Aerial crown-view tile of a tropical tree (Barro Colorado Island, Panama), acquired 20240611:
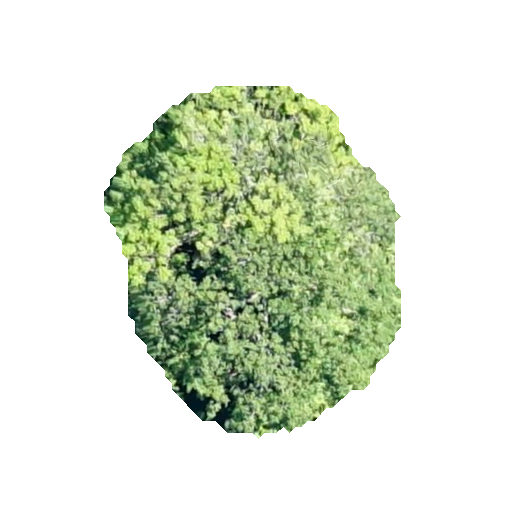
Species: Astronium graveolens
GBIF accepted scientific name: Astronium graveolens
Crown area: 120.469 m²